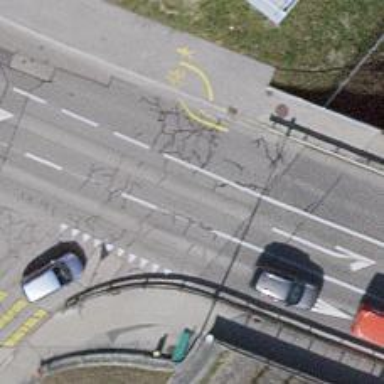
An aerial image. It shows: Secondary road with asphalt surface and cycle track on the left.